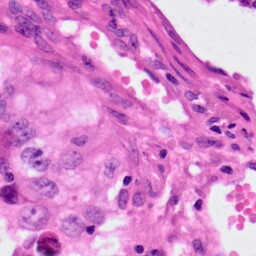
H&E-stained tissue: Lung